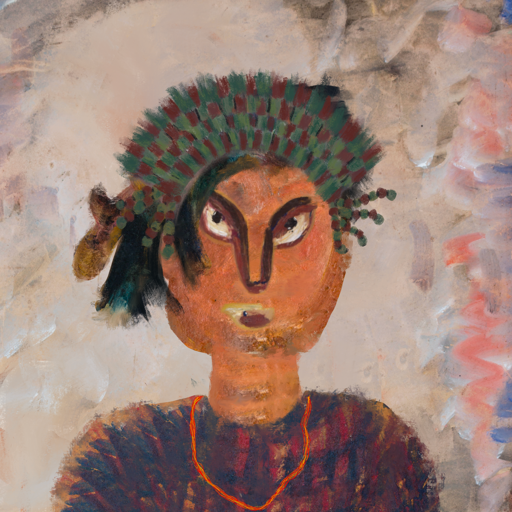
Background: Roy_Bahadur, Head And Neck Front: Boggyland, Face Front: After_Raid, Bust: In_The_Sun, Hair Front: Pipe, Head Accessory: After_Raid_Crown, Second Necklace: Gypsy_Mother_2, Necklace: Blank, Baby: Blank